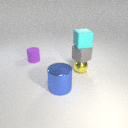
small gray rubber cube above small yellow metal sphere